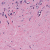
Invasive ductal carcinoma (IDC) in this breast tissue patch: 1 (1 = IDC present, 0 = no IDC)